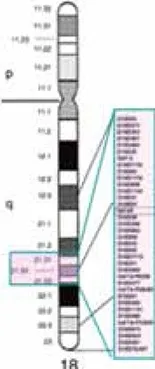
Chromosome 18.
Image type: chart (chart)